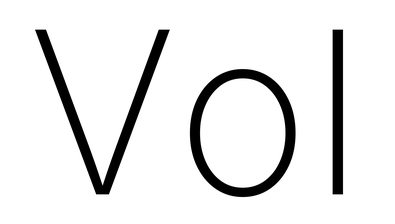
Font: Inter_ExtraLight